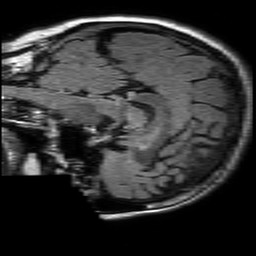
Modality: FLAIR
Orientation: sagittal
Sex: female
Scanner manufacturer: philips
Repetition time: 11 s
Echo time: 0.125 s